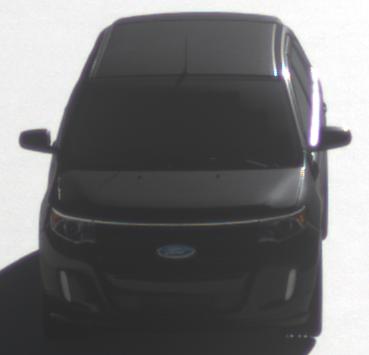
Make: Ford
Model: Edge
Detailed model: Gen. 1 Facelift
Model produced from: 2010
Model produced until: 2015
Doors: 5
Color: black
Road condition: dry road
Daytime: morning or afternoon
Contrast: high contrast